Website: macys
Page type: customer-info-address
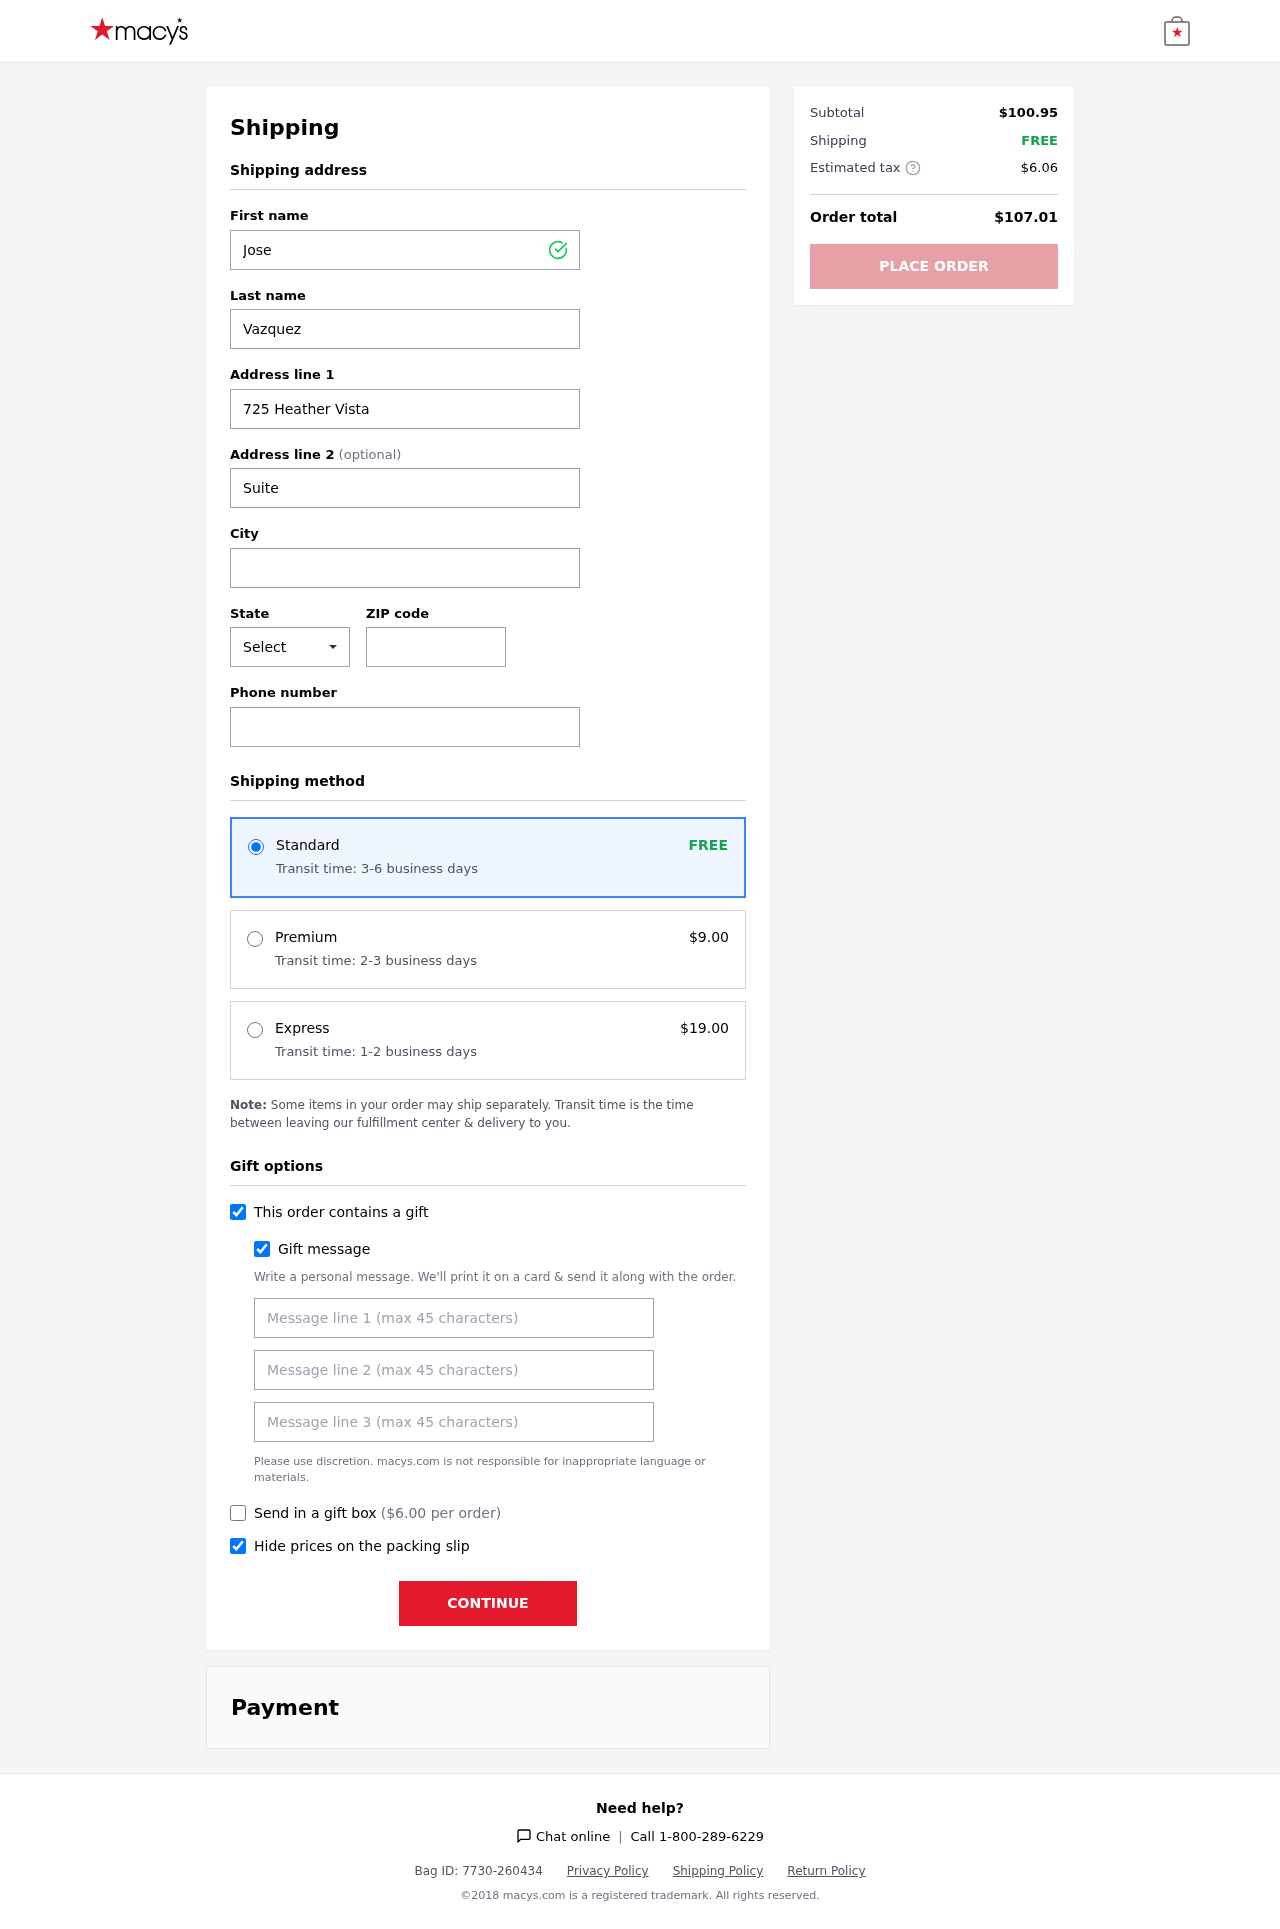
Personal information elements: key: PII_CITY
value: Michelleland
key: PII_FIRSTNAME
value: Jose
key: PII_GIFT_MESSAGE
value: Hey Tracy, I thought you’d love these cozy sheets to add a touch of elegance to your space. Wishing you restful nights and sweet dreams in your new home! Enjoy!  Jose
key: PII_LASTNAME
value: Vazquez
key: PII_PHONE
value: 9443882607
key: PII_POSTCODE
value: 15691
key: PII_STATE_ABBR
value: FM
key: PII_STREET
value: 725 Heather Vista
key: PII_STREET2
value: Suite 107
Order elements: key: ORDER_SHIPPING_STANDARD
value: FREE
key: ORDER_SHIPPING_STANDARD_TIME
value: Transit time: 3-6 business days
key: ORDER_SHIPPING_PREMIUM
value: $9.00
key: ORDER_SHIPPING_PREMIUM_TIME
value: Transit time: 2-3 business days
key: ORDER_SHIPPING_EXPRESS
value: $19.00
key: ORDER_SHIPPING_EXPRESS_TIME
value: Transit time: 1-2 business days
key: ORDER_GIFT_BOX_FEE
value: $6.00
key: ORDER_SUBTOTAL
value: $100.95
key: ORDER_SHIPPING_COST
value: FREE
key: ORDER_TAX
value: $6.06
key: ORDER_TOTAL
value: $107.01